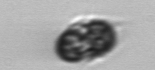
Label: Mesodinium